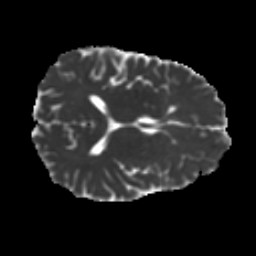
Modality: MD
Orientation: axial
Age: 40
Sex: male
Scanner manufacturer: ge
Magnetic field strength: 3 T
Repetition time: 7.8 s
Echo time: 0.0607 s